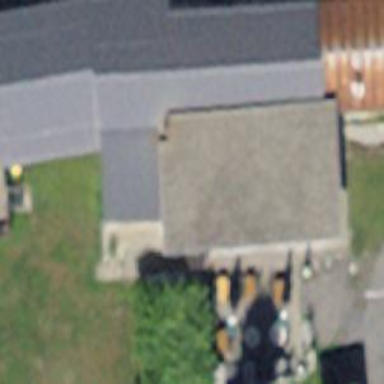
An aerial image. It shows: Restaurant.